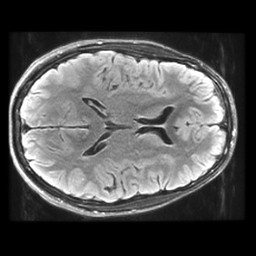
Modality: FLAIR
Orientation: axial
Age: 19
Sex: male
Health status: healthy
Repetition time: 12 s
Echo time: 0.09782 s